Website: macys
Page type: customer-info-address
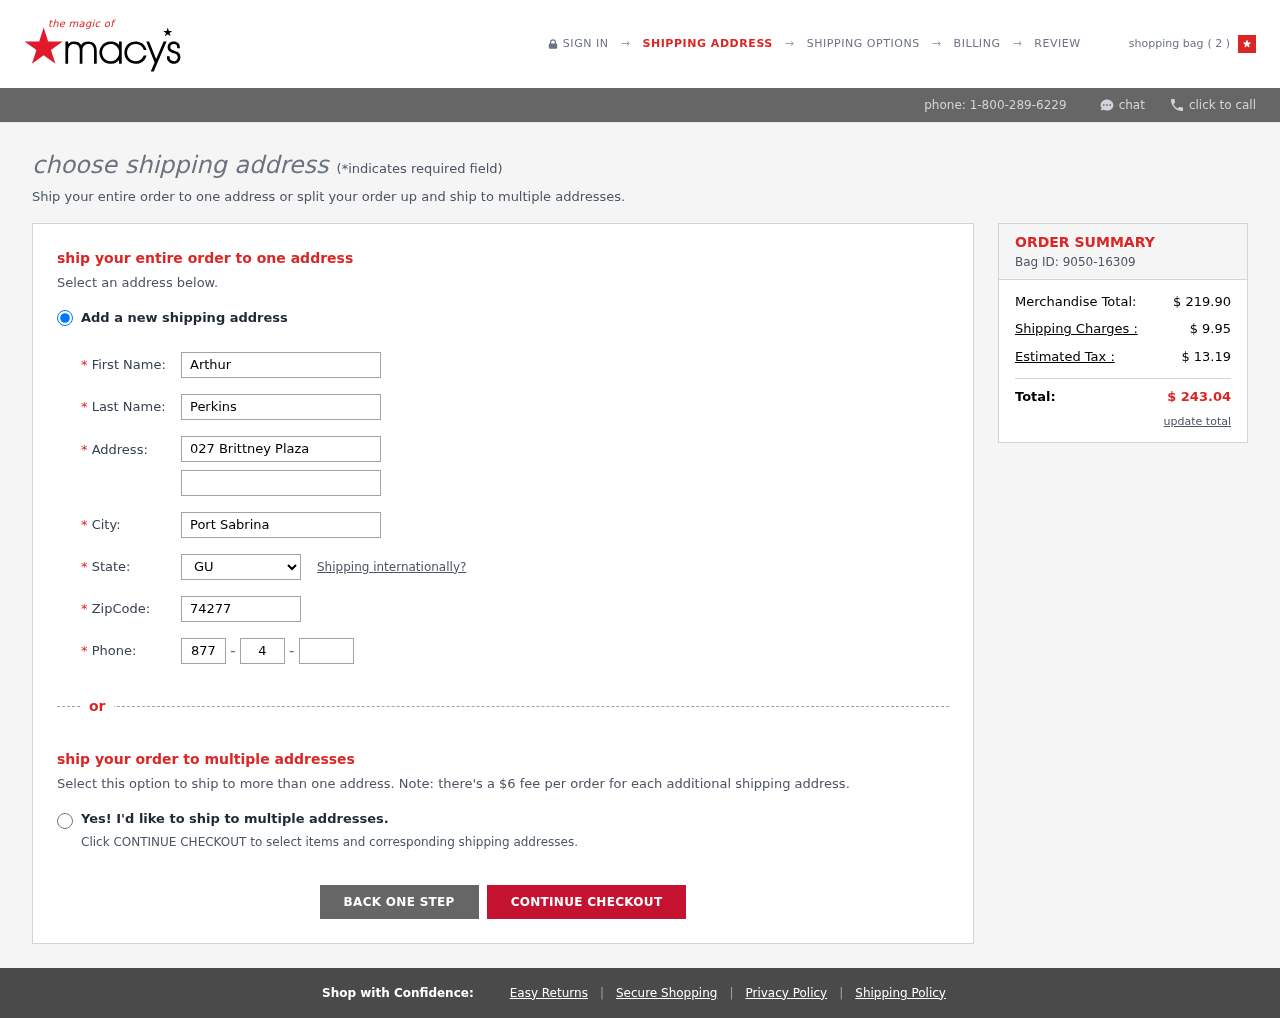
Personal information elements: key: PII_CITY
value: Port Sabrina
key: PII_FIRSTNAME
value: Arthur
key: PII_LASTNAME
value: Perkins
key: PII_PHONE_AREA
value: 877
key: PII_PHONE_PREFIX
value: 419
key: PII_PHONE_SUFFIX
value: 3732
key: PII_POSTCODE
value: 74277
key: PII_STATE_ABBR
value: GU
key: PII_STREET
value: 027 Brittney Plaza
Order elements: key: ORDER_NUM_ITEMS
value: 2
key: ORDER_ID
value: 9050-16309
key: ORDER_SUBTOTAL
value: $ 219.90
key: ORDER_SHIPPING_COST
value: $ 9.95
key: ORDER_TAX
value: $ 13.19
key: ORDER_TOTAL
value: $ 243.04